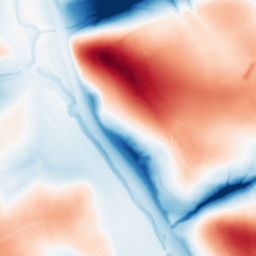
Category: classical
Decomposition family: gaussian_anisotropic
Decomposition parameters: sigma_x: 10
sigma_y: 50
Upsampling method: edge_directed
Upsampling parameters: scale: 4
Upsampling scale: 4